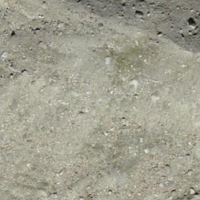
EUNIS habitat code: 48
Species observed at this site:
Saxifraga bryoides